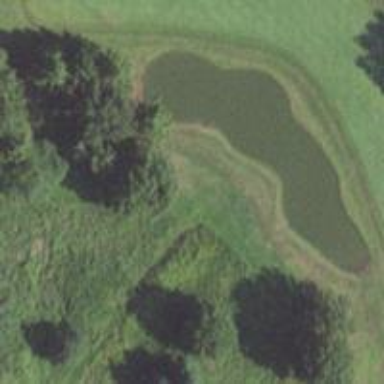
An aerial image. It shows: Picturesque scene of golf course with lateral water hazard.